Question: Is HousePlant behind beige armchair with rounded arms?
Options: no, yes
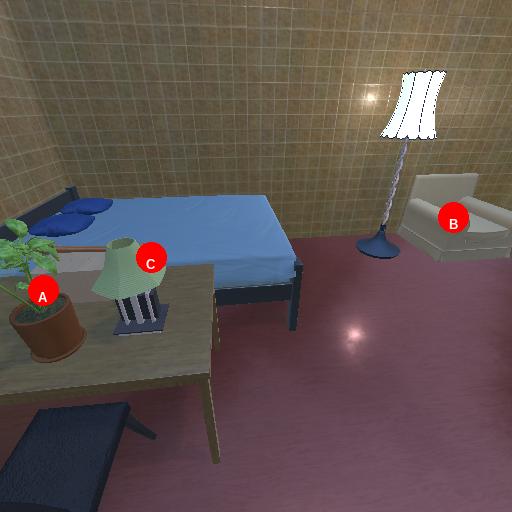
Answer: no